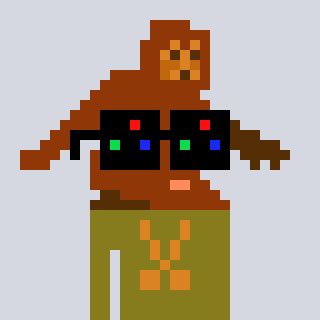
a pixel art character with square black sunglasses, a bigfoot-shaped head and a gunk-colored body on a cool background